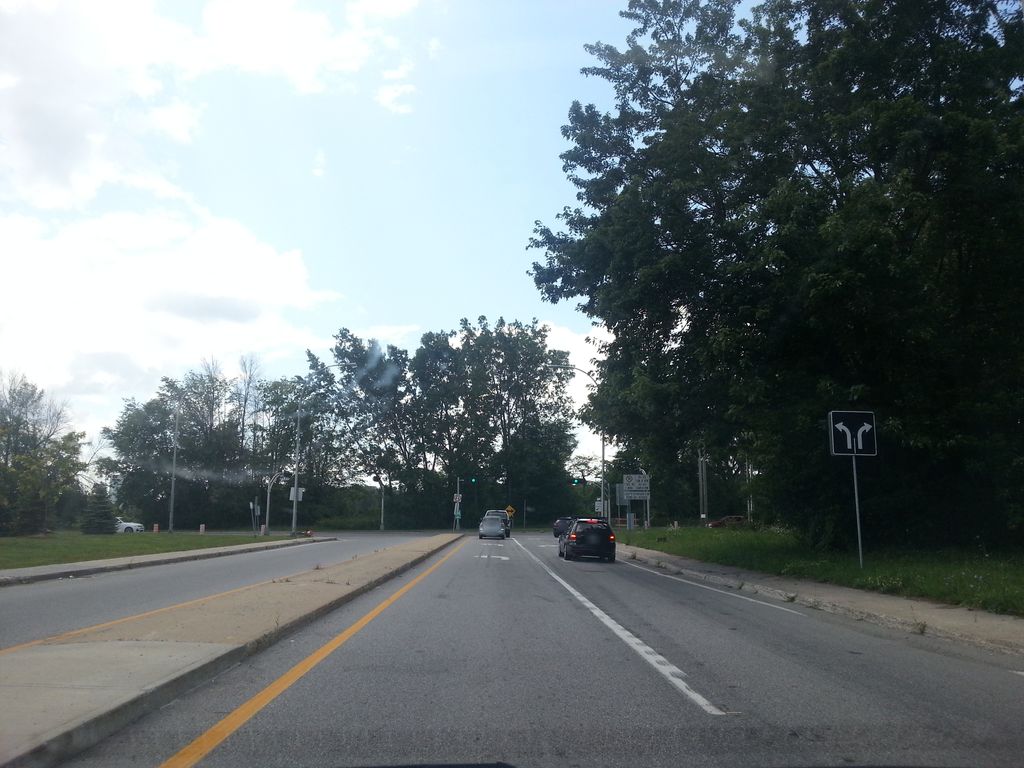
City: ottawa-gatineau